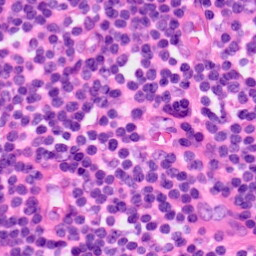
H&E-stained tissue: Lung